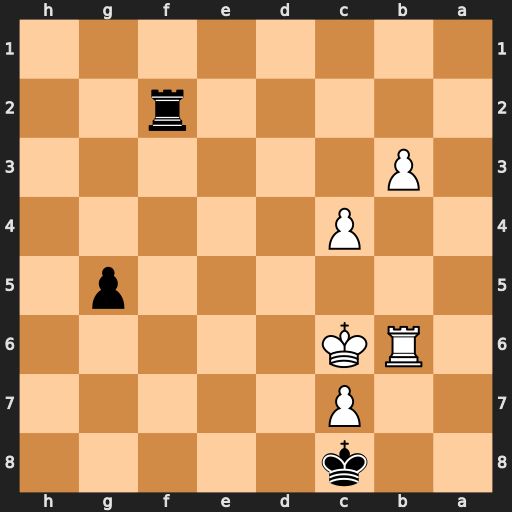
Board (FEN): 2k5/2P5/1RK5/6p1/2P5/1P6/5r2/8
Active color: b
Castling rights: -
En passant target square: -
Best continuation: Rf6+ Kb5 Rxb6+ Kxb6 g4 b4 g3 b5 g2 Kc6 g1=Q